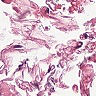
Metastatic tissue present: no